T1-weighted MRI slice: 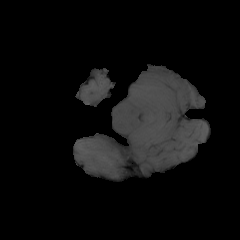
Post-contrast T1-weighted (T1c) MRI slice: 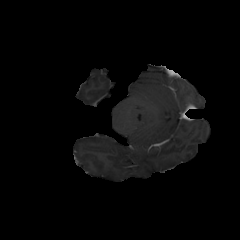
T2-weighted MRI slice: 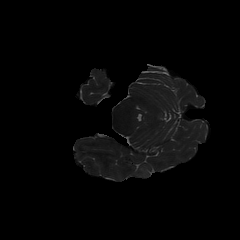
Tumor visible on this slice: no